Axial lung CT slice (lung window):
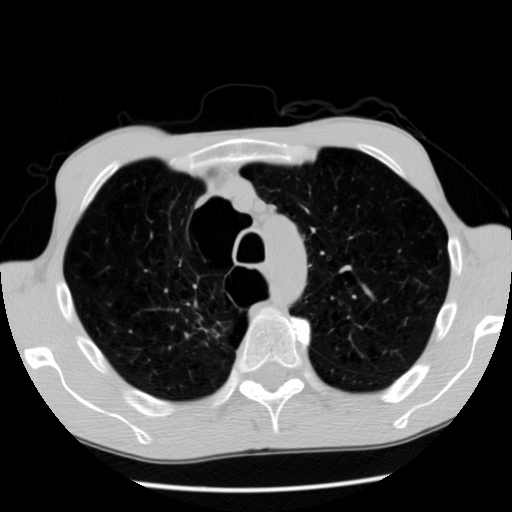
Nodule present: no